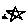
Label: star